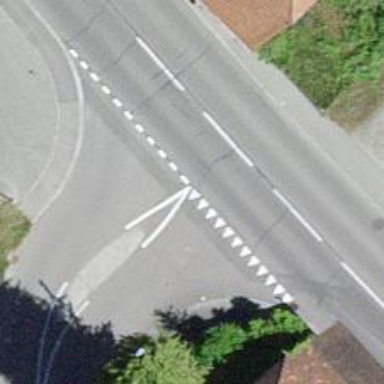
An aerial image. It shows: Road with "give way" sign.